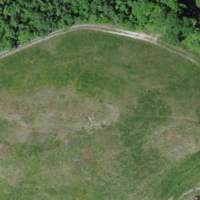
EUNIS habitat code: 56
Species observed at this site:
Phaneroptera falcata
Roeseliana roeselii